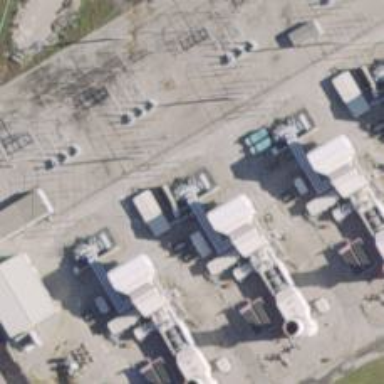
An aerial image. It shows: Gas turbine power generator.